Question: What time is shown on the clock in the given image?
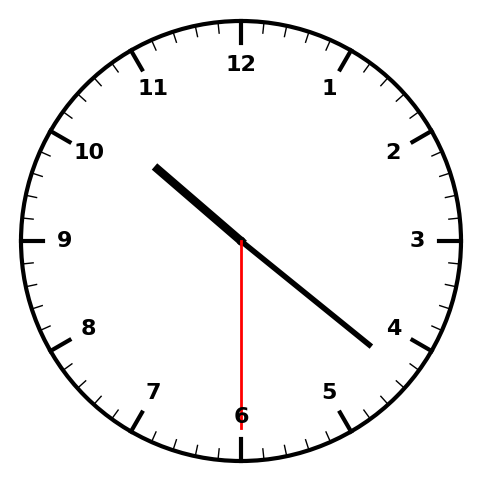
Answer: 10:21:30